Here is the time-frequency representation (spectrogram) of a rolling-element bearing's vibration measurement. Determine the bearing's health state. Answer with exactly one of: normal, inner_race, outer_race, ball.
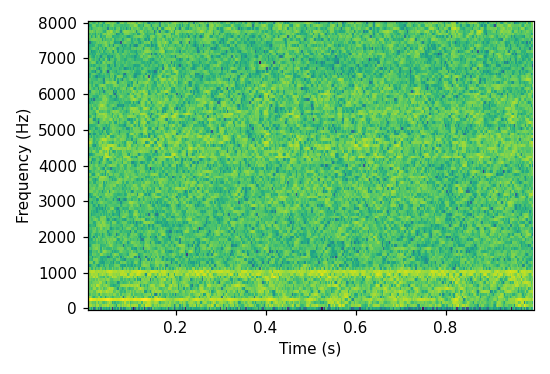
Answer: normal